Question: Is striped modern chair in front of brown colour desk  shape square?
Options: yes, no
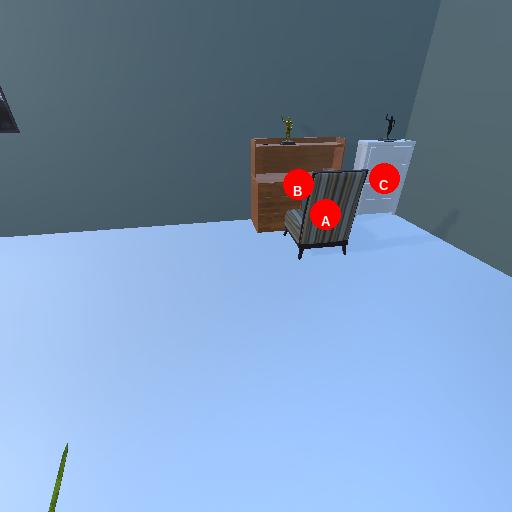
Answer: yes